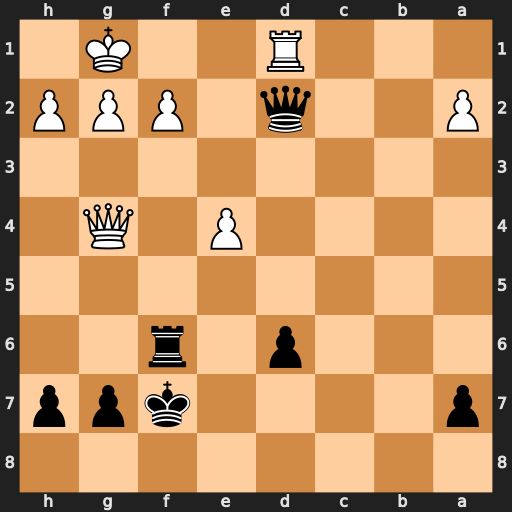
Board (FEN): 8/p4kpp/3p1r2/8/4P1Q1/8/P2q1PPP/3R2K1
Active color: b
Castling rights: -
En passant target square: -
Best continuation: Qxf2+ Kh1 Qf1+ Rxf1 Rxf1#